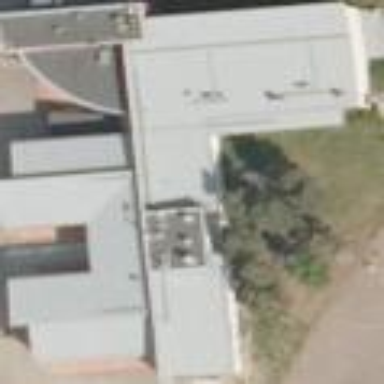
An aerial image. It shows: School building.